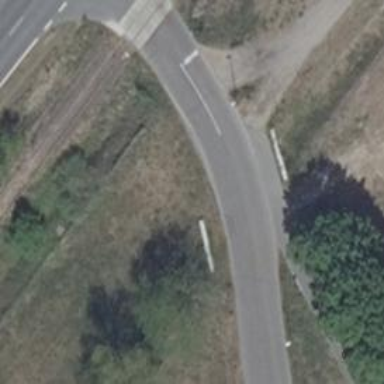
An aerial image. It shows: Asphalt path.